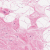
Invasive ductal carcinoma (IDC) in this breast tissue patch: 0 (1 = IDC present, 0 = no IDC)